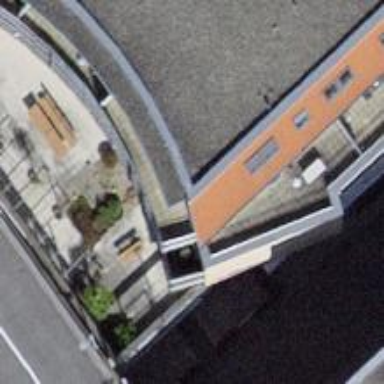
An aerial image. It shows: Restaurant.